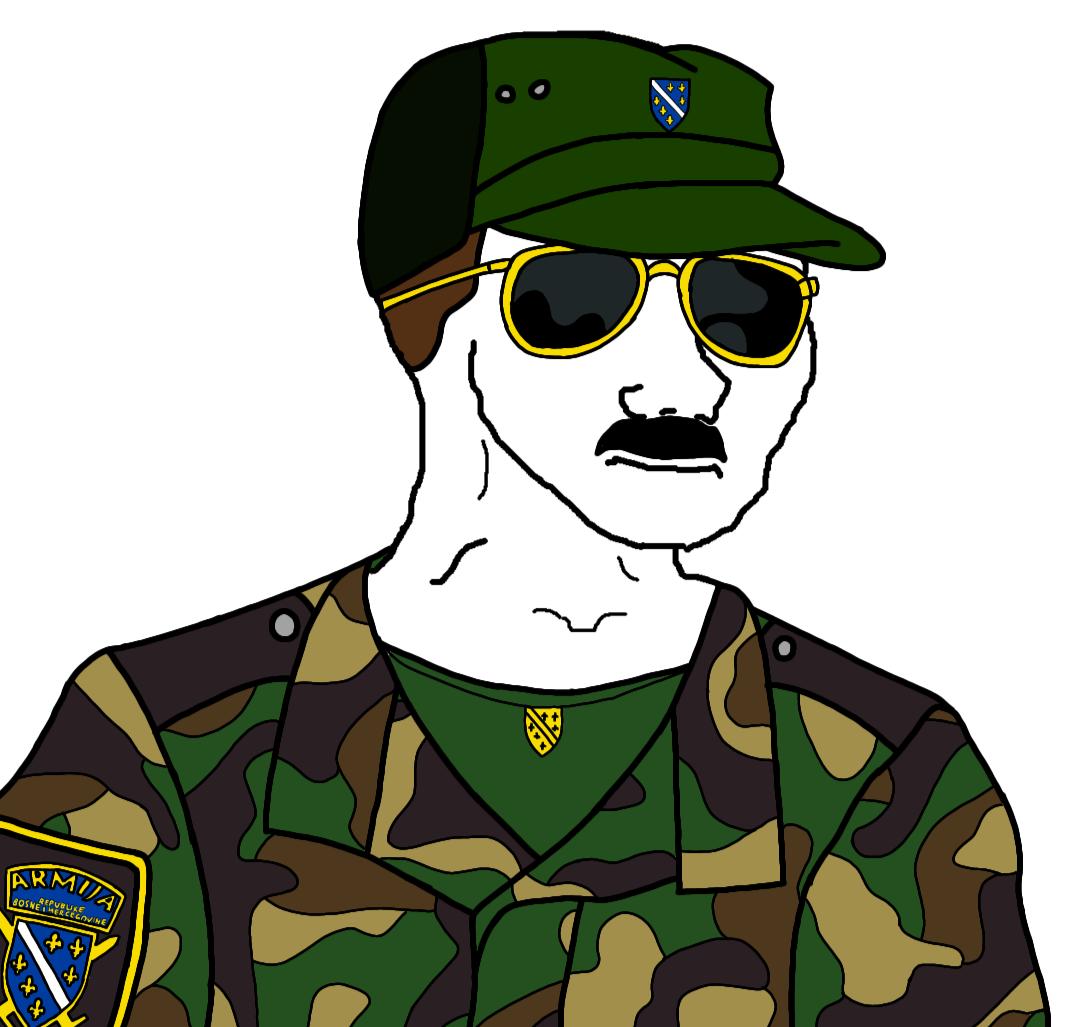
Label: 5_unsorted